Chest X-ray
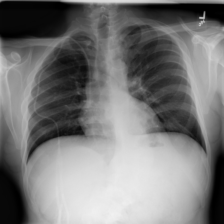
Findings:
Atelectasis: negative
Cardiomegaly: negative
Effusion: negative
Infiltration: negative
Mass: negative
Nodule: negative
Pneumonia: negative
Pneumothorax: negative
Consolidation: negative
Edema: negative
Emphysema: negative
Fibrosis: negative
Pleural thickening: negative
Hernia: negative